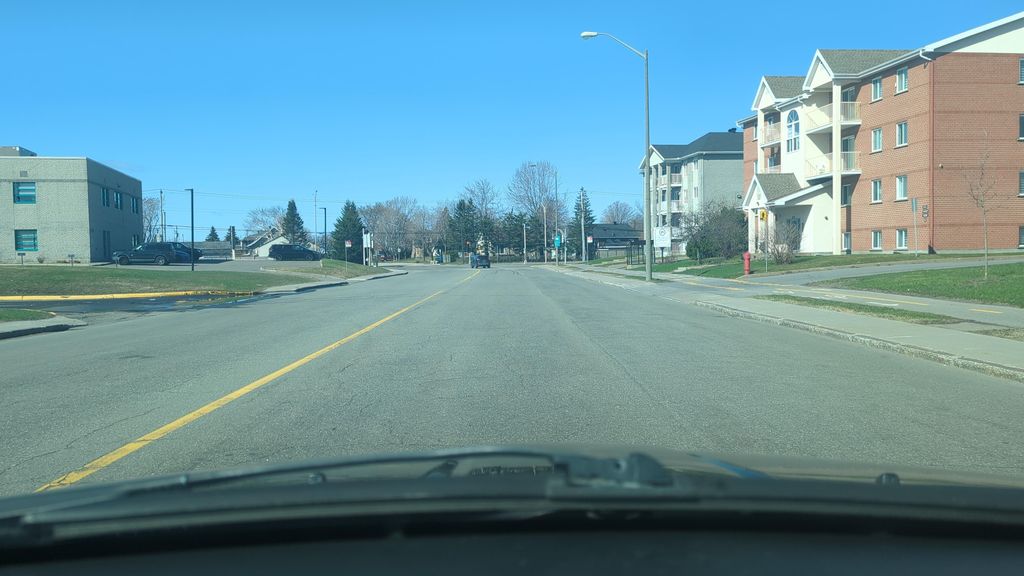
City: quebec_city